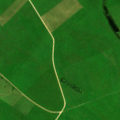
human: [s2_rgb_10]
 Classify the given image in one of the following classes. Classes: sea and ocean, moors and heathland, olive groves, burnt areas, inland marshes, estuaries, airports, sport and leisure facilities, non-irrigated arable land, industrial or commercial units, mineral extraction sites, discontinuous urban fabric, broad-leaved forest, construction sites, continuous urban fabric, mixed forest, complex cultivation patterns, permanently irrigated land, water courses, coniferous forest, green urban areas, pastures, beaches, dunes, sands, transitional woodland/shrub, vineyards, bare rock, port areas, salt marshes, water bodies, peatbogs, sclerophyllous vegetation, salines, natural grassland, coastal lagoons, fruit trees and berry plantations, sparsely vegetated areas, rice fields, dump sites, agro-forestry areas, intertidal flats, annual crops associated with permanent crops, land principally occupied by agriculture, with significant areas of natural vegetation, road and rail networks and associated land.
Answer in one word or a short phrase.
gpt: pastures, land principally occupied by agriculture, with significant areas of natural vegetation